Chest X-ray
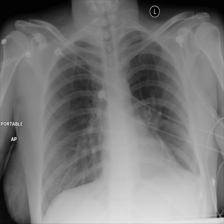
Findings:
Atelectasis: negative
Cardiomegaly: negative
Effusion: negative
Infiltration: negative
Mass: negative
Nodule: negative
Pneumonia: negative
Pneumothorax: negative
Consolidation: negative
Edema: negative
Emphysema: negative
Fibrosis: negative
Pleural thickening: negative
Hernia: negative